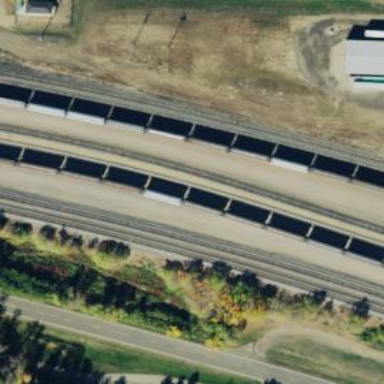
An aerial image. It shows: Railway yard in service.